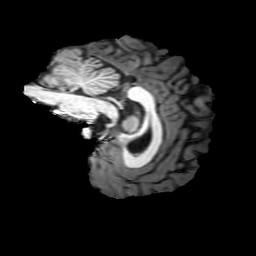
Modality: T1w
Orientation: sagittal
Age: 33
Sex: male
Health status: ill